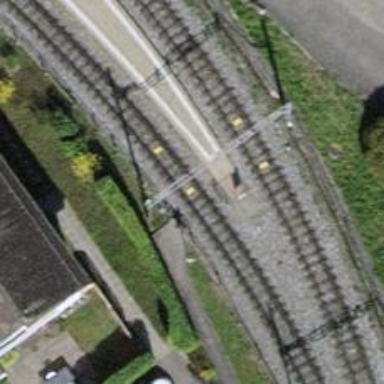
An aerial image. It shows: Crossing for the railway.